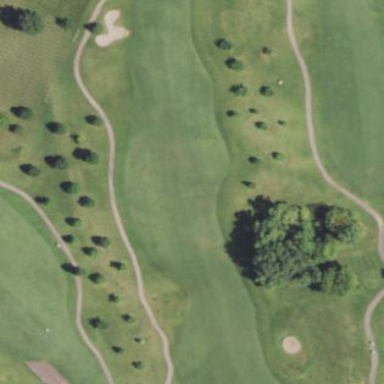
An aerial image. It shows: Grassy area designated as golf fairway.